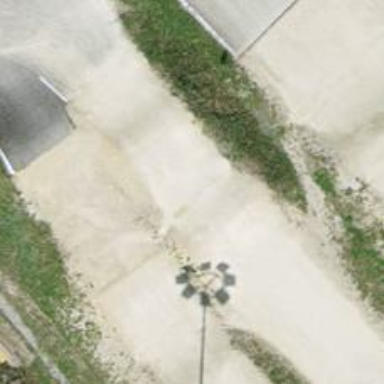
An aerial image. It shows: Dirt track at leisure land dedicated to BMX sport.